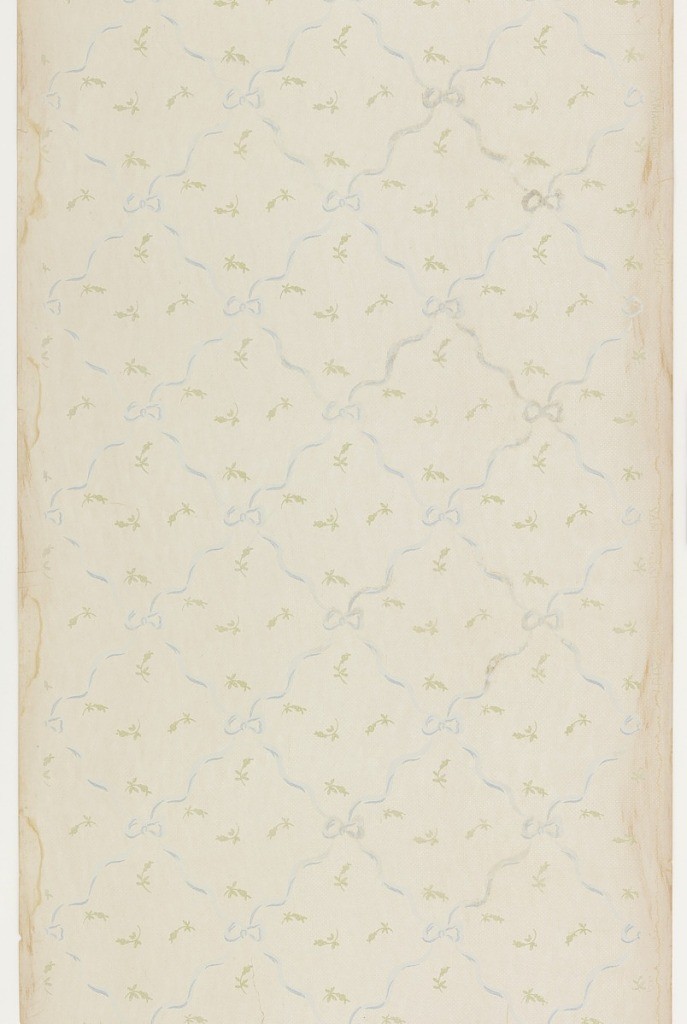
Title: Ceiling paper
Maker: Maxwell & Co., S.A., Chicago, Illinois, USA
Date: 1905–1915
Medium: Machine-printed paper, liquid mica
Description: Grid or trellis pattern formed of ribbons, with bow knots at the intersections. Small, non-directional foliate sprigs fill the grids. Printed in blue and green on off-white ground.